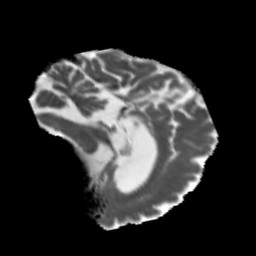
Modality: MD
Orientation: sagittal
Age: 51
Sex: male
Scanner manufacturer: siemens
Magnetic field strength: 3 T
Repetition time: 5.47 s
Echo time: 0.0854 s